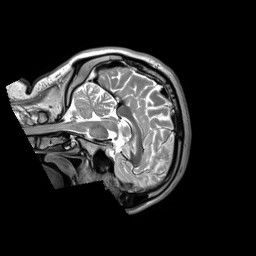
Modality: T2w
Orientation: sagittal
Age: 26
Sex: male
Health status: ill
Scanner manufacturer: siemens
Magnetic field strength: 3 T
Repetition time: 2.8 s
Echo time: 0.326 s